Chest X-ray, AP view. Patient: 45 years old, sex M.
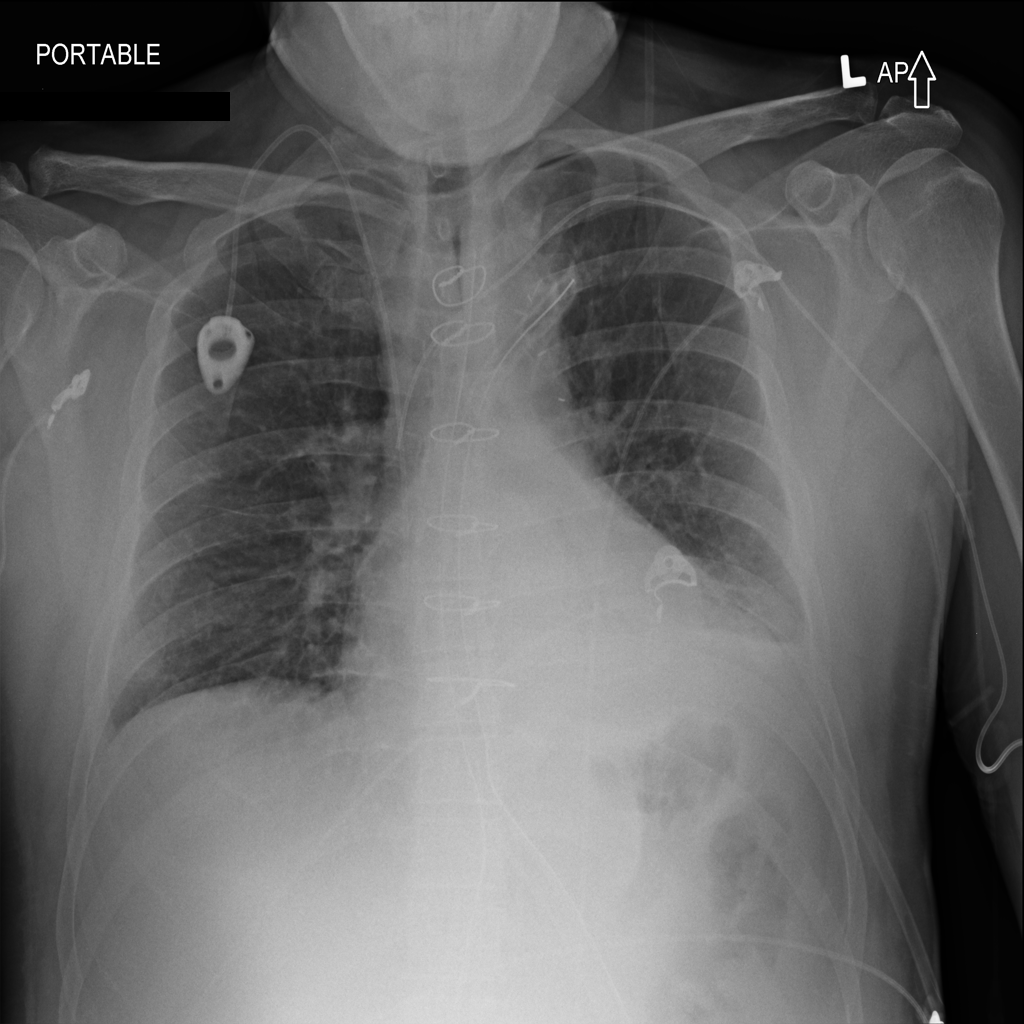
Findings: No Finding